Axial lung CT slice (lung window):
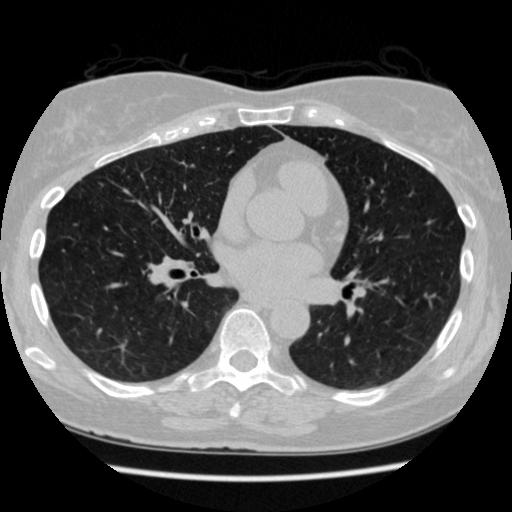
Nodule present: no